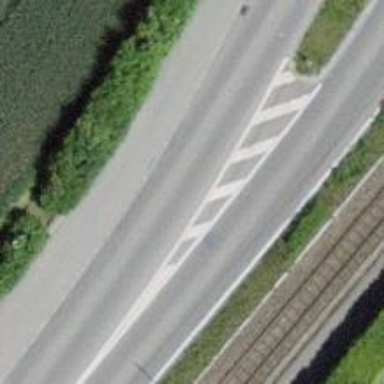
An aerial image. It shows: Primary highway with cycle track on the left side.